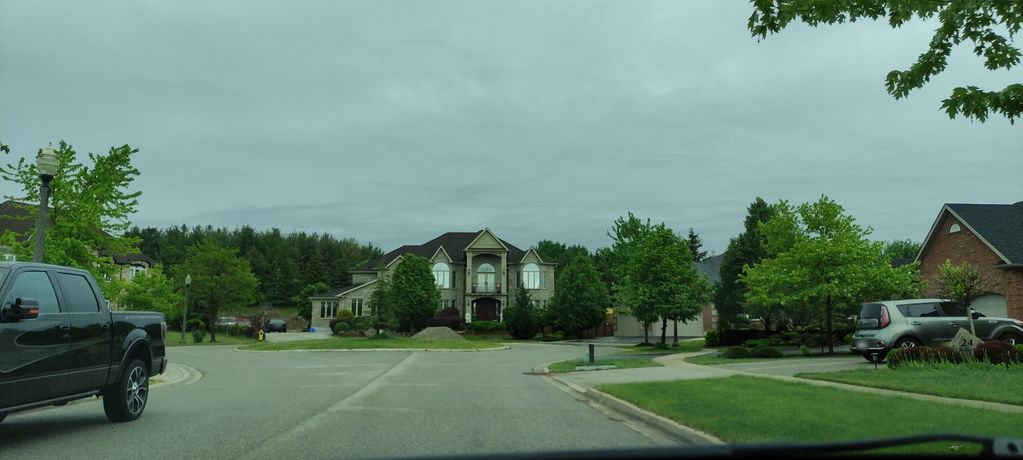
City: kitchener-waterloo